Question: I'm using a integer sequence of values in highcharts, but it's adding .00 after each result. Any tips on how to solve that?

You can see the code i'm using here:
<URL>
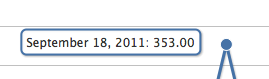
Answer: The second argument for 'Highcharts.numberFormat' specifies how many decimals you want. This should work:
'''
Highcharts.numberFormat(this.y, 0);
'''
<URL>